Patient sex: M
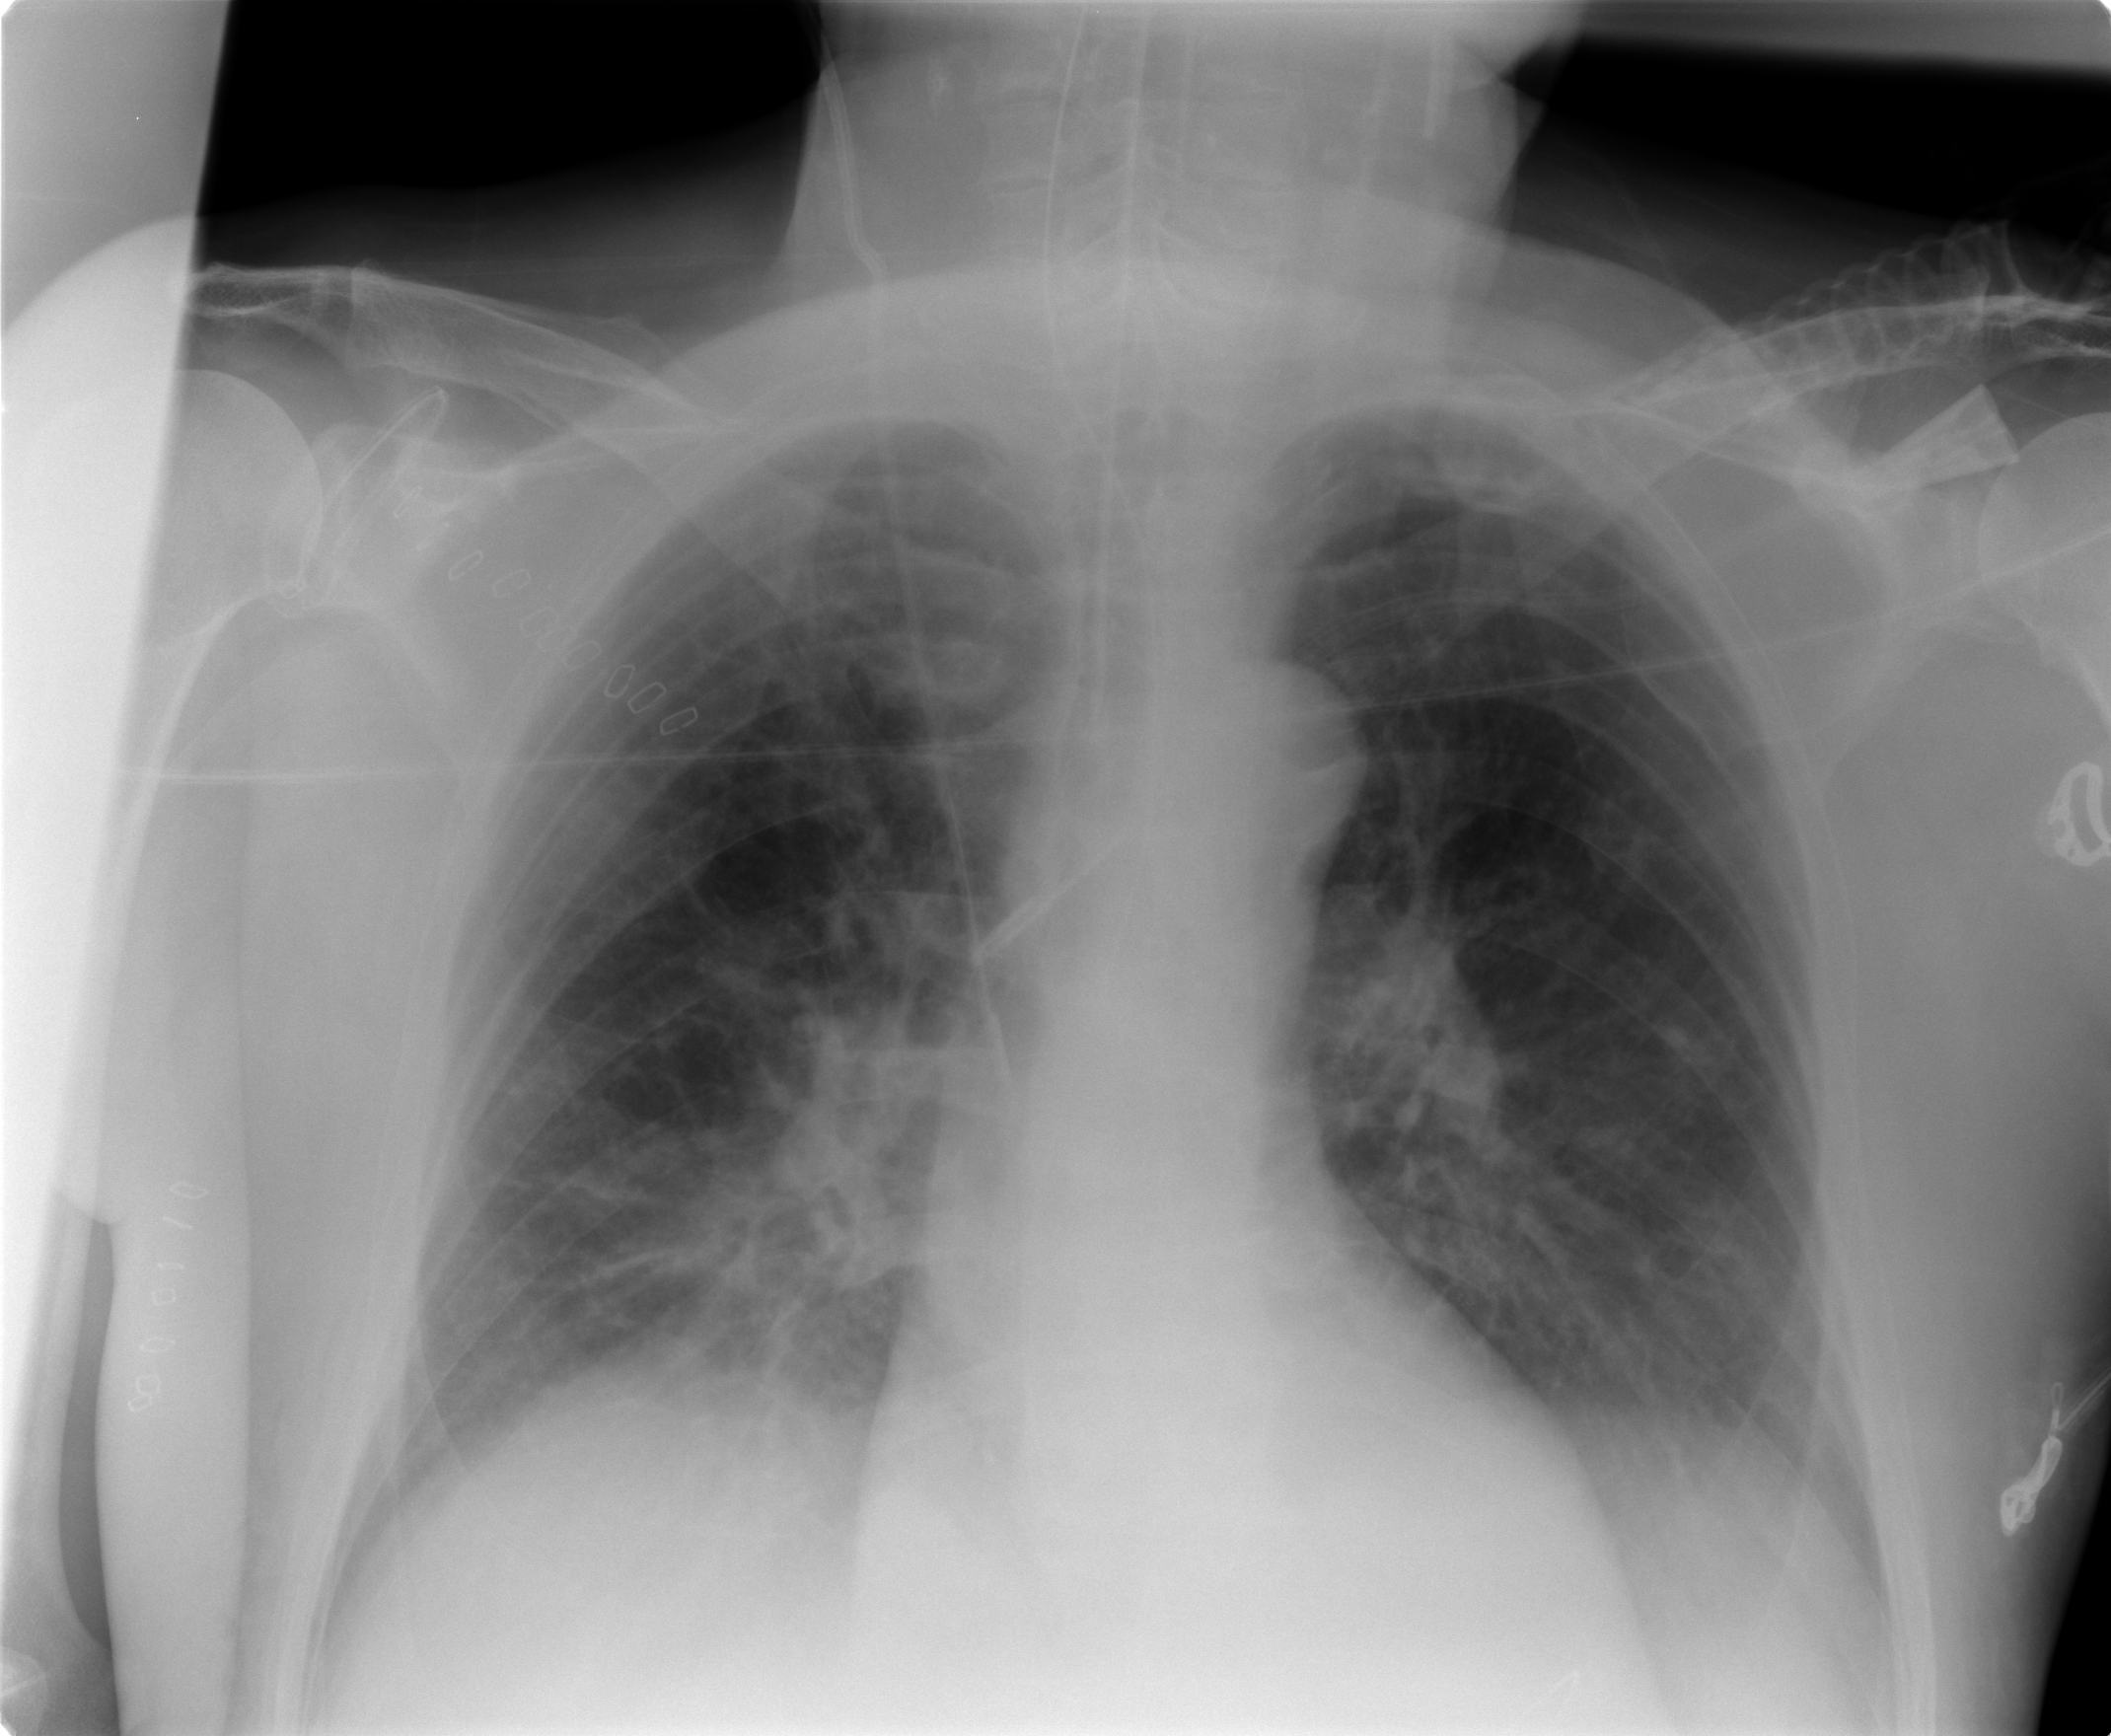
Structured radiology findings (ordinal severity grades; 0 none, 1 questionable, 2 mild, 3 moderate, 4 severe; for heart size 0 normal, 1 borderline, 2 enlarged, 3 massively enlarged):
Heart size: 0
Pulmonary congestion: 2
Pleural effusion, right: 0
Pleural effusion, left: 1
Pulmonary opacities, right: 2
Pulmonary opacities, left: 0
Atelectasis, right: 2
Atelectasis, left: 2